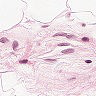
Metastatic tissue present: no